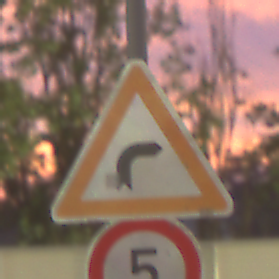
Verkehrszeichen: KurveRechts
Zusatzzeichen unten: Geschwindigkeit5
Umgebung: Outdoor, Urban
Tageszeit: SunriseSunset
Wetter: PartlyCloudy
Licht: Artificial
Jahreszeit: NotSpecified
Kontrast: HighContrast